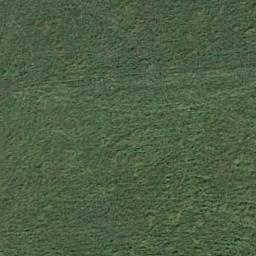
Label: meadow